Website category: sports
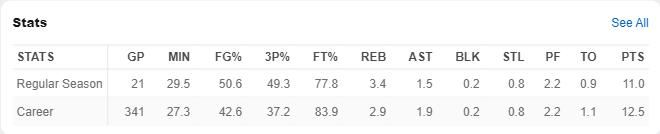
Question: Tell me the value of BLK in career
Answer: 0.2

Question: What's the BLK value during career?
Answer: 0.2

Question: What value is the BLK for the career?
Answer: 0.2

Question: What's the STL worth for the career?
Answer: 0.8

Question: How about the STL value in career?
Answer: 0.8

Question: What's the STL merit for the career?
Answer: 0.8

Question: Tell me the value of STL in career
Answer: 0.8

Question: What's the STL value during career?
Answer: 0.8

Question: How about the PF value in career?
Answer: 2.2

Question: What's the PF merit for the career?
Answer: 2.2

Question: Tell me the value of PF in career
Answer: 2.2

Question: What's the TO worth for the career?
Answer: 1.1

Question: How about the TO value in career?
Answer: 1.1

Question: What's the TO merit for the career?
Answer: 1.1

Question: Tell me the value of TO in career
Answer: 1.1

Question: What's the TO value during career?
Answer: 1.1

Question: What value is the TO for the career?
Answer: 1.1

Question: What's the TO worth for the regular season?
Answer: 0.9

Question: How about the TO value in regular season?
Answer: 0.9

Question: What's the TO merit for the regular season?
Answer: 0.9

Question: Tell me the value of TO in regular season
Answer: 0.9

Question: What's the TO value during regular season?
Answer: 0.9

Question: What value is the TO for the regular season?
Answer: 0.9

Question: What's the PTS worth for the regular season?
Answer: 11.0

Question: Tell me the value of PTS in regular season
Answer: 11.0

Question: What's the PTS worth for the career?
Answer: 12.5

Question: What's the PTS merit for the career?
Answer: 12.5

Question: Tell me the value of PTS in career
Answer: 12.5

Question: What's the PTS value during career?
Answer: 12.5

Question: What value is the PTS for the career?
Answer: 12.5